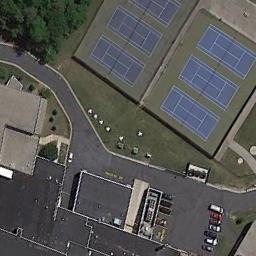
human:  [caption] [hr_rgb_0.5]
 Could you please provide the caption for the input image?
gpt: The tennis court is on the grass next to some trees and parking lot .

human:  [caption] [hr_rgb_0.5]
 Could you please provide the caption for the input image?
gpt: Tennis court on the lawn next to the woods, Next to the parking lot and buildings .

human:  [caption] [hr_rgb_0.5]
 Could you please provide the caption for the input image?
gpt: Many cars are near the tennis courts .

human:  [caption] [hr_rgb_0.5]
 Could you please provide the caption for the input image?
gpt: There is a tennis court on the vacant lot .

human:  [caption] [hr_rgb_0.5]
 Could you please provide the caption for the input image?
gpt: There are some buildings near the tennis court .